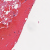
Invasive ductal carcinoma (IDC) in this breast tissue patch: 0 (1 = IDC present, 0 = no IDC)